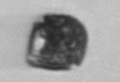
Label: Scrippsiella